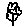
Label: flower